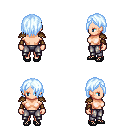
a pixel art fantasy rpg character, female body template, human, light skin, leather shoulder armor, metal pants, white cyan bangs hairstyle, cloth bracers, ghillies, four views (front, back, left, right), 2x2 character sprite sheet, small pixel art, hard edges, no anti-aliasing